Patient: sex F, age 60
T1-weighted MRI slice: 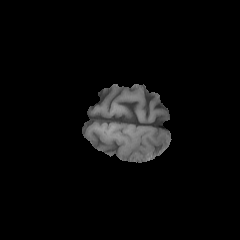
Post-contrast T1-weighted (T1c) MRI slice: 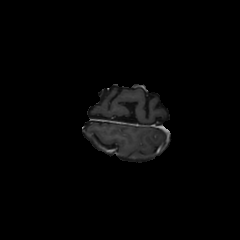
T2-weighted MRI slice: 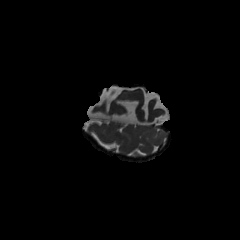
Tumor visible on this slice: no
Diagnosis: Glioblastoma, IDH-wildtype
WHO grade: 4